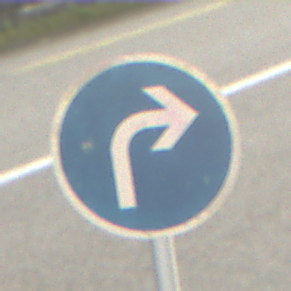
Verkehrszeichen: VorgeschriebeneFahrtrichtungRechts
Umgebung: Outdoor, Nature
Tageszeit: SunriseSunset
Wetter: PartlyCloudy
Licht: Natural
Jahreszeit: NotSpecified
Kontrast: LowContrast